高三 · 解析几何
把两条直线的位置关系填入结构图中的 $M 、 N 、 E 、 F$ 中, 顺序较为恰当的是 ( )
(1)平行
(2)垂直
(3)相交
(4)斜交.

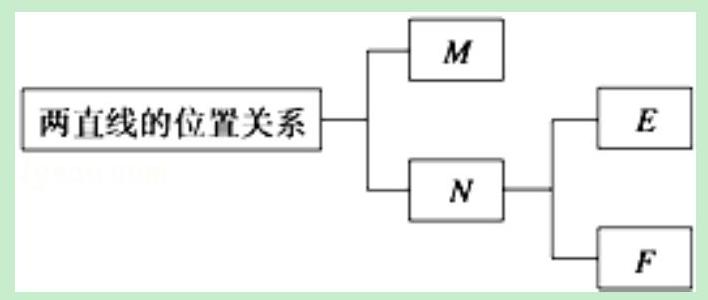
A.(1)(2)(3)(4)
B.(1)(4)(2)(3)
C.(1)(3)(2)(4)
D.(2)(1)(3) 4
答案: C
解析: 解答: 根据两条直线的位置关系, 分析四个答案中的要素之间关系, (1)(3)均为逻辑关系, (2)(4)是从属关系. 故选 C.

分析: 本题主要考查了结构图, 解决问题的关键是由于结构图反映的要素之间关系有: 从属关系和逻辑关系, 我们逐一判断四个答案中结构图中要素之间的关系, 即可得到答案